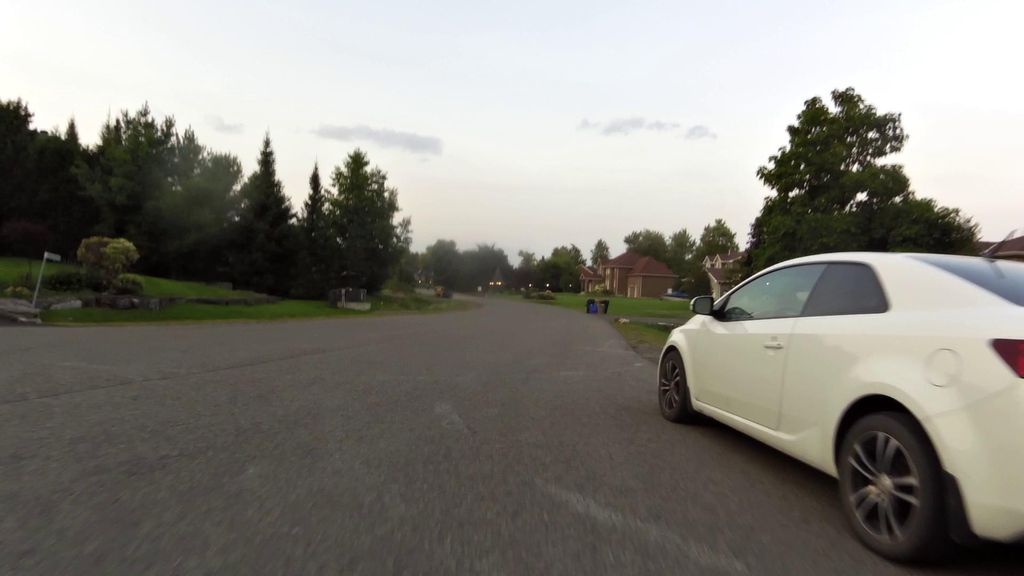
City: ottawa-gatineau